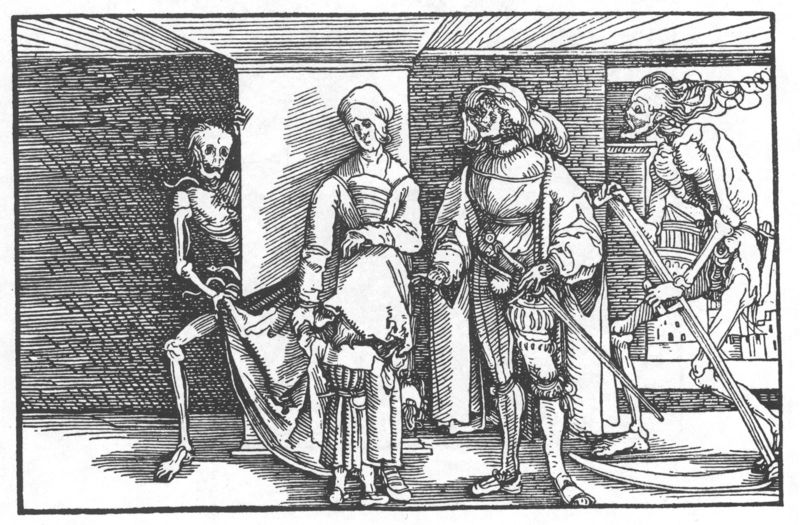
Titel: Von der Artzney bayder Glück, des guten und des widerwärtigen
Schlagwörter: feder, mann, schatten, menschen, stadt, frau, hut, kleid, raum, schwarz, weiss, zeichnung, zimmer, ausblick, dame, rock, architektur, tod, trauer, herr, kirche, adel, kind, paar, boot, federhut, holzschnitt, liebe, grafik, angst, stube, strumpf, bauch, dünn, fleisch, griff, knochen, druck, schnitt, sichel, holzstich, stich, gefangen, schwert, säbel, schwerte, soldat, holzdecke, allegorie, ritter, fürst, skelett, unterhose, teufel, mittelalter, dürer, kupferstich, verstecken, sünde, sense, gerippe, stick, verliebte, skelette, unterführung, sensenmann, totentanz, scherte, 2 tode, verteckt